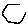
Label: hexagon